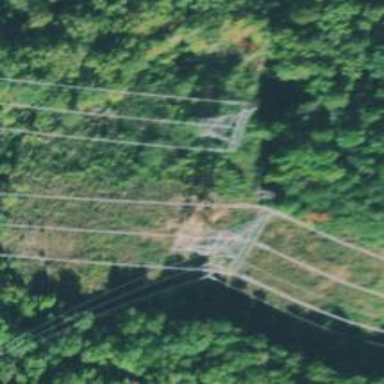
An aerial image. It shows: Lattice structure tower used for power transmission.